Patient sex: M
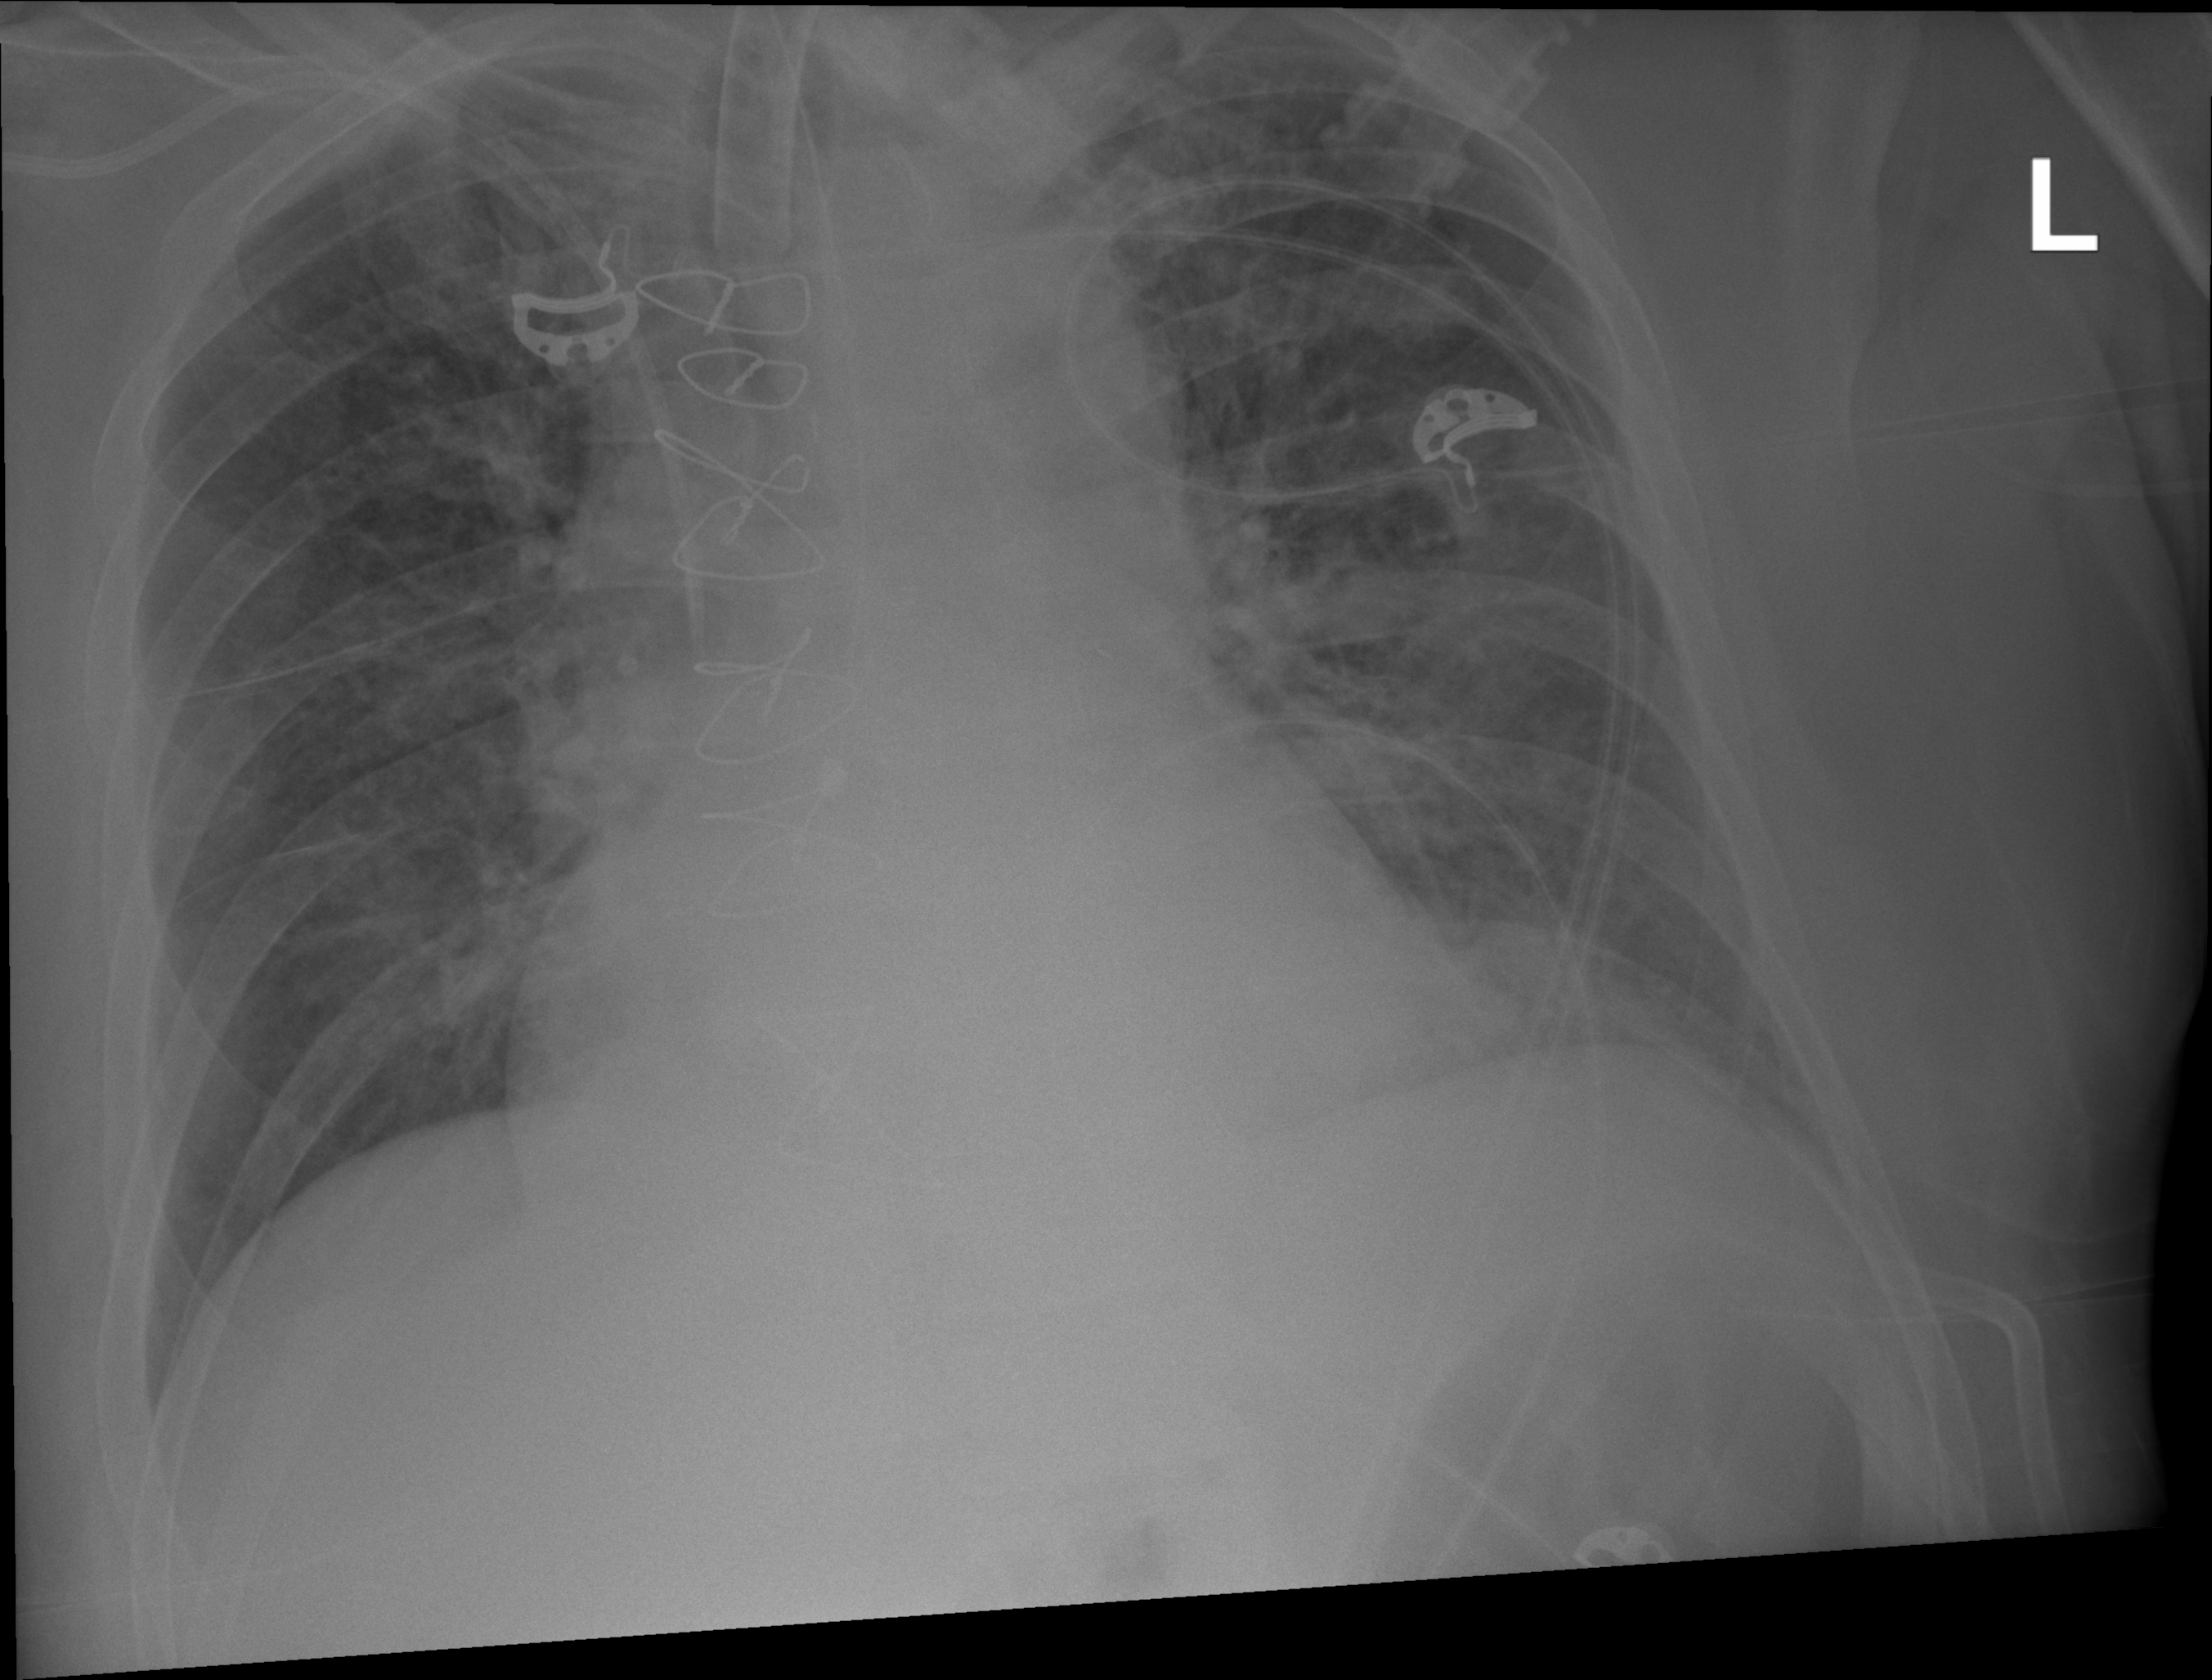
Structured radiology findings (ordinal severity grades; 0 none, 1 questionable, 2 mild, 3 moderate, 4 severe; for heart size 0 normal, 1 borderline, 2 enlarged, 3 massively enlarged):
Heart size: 2
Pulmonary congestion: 2
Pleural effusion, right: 0
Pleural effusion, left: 0
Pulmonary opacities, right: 2
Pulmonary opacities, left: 2
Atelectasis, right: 2
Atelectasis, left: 2